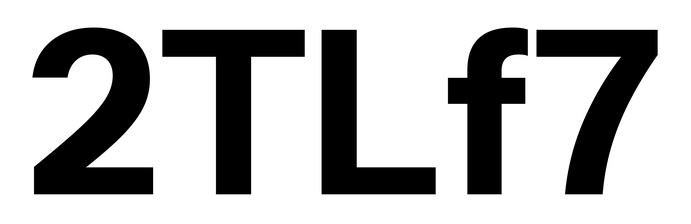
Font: InstrumentSans_Bold